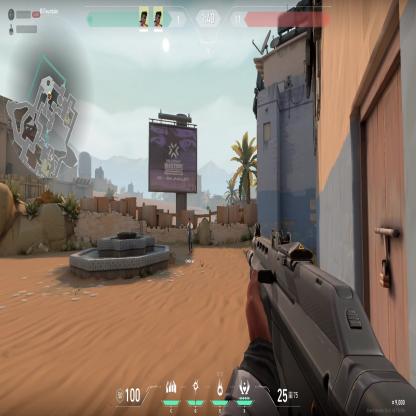
Label: teammate